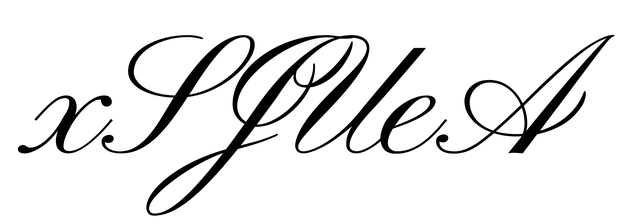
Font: PinyonScript-Regular